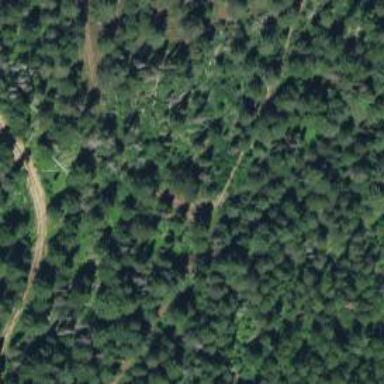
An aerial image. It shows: Path with excellent trail visibility.